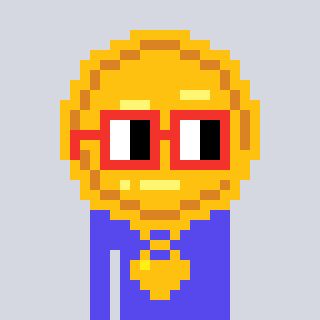
a pixel art character with square red glasses, a medal-shaped head and a computerblue-colored body on a cool background